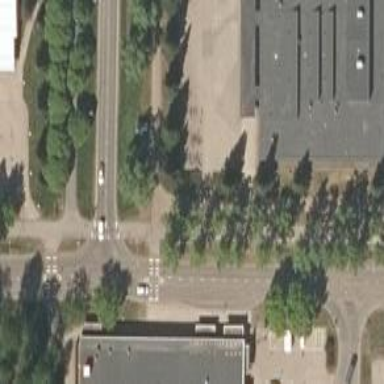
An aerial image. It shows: Cycleway.